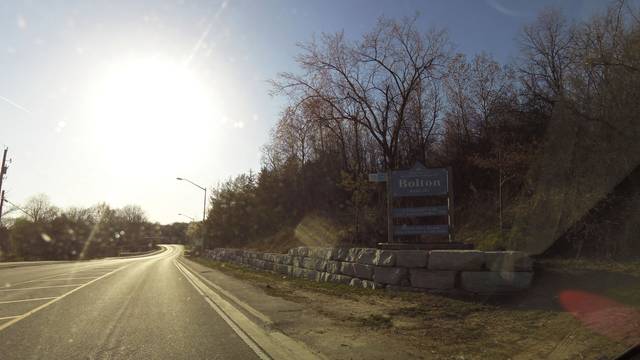
Region: Canada
Coordinates: 43.887, -79.724